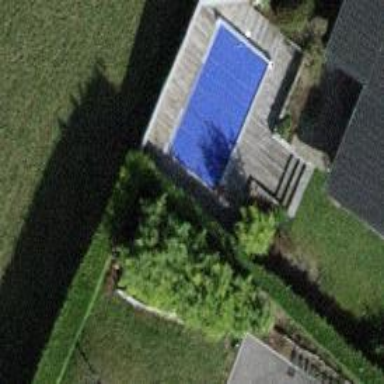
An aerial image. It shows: Swimming pool located in leisure land.